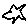
Label: star